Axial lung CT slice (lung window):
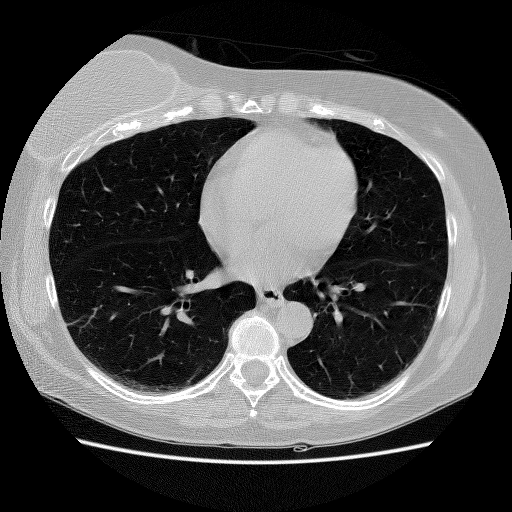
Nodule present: no